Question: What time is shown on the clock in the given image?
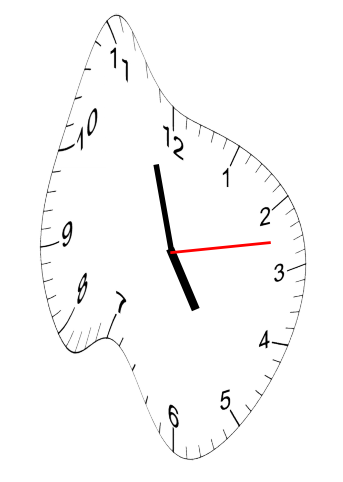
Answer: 04:57:13